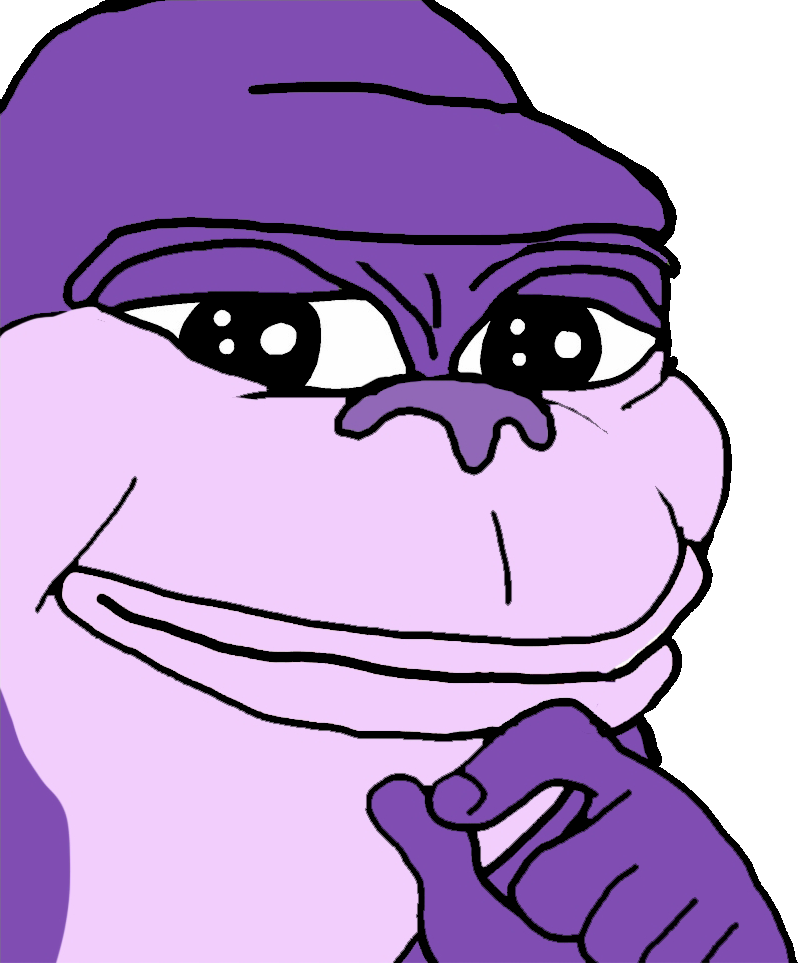
Label: 5_Pepe